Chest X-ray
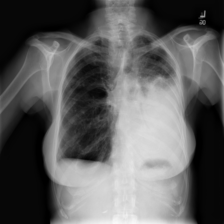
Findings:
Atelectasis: negative
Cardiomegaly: negative
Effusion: positive
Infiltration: negative
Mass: negative
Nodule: positive
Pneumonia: negative
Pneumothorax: negative
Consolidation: negative
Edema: negative
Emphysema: negative
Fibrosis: positive
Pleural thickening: positive
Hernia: negative